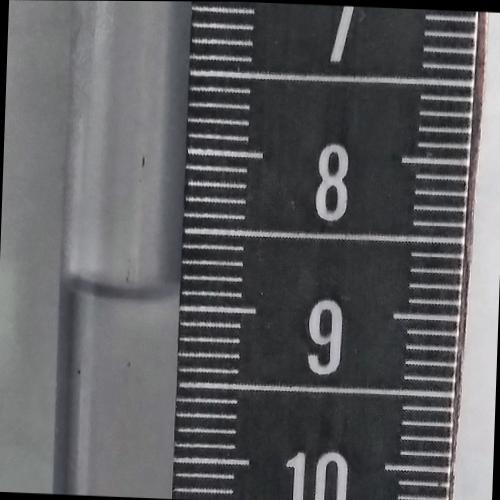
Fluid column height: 8.9 cm